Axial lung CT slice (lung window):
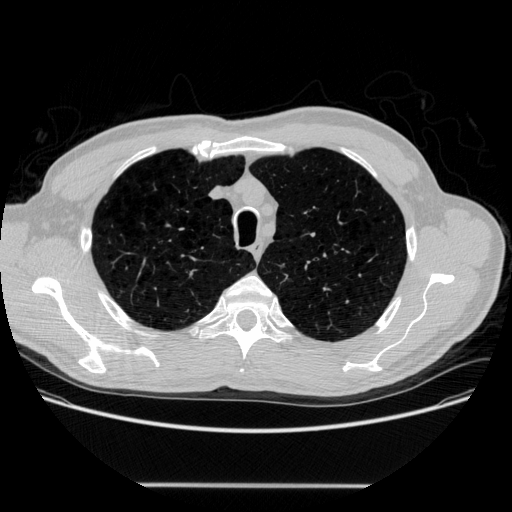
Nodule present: no